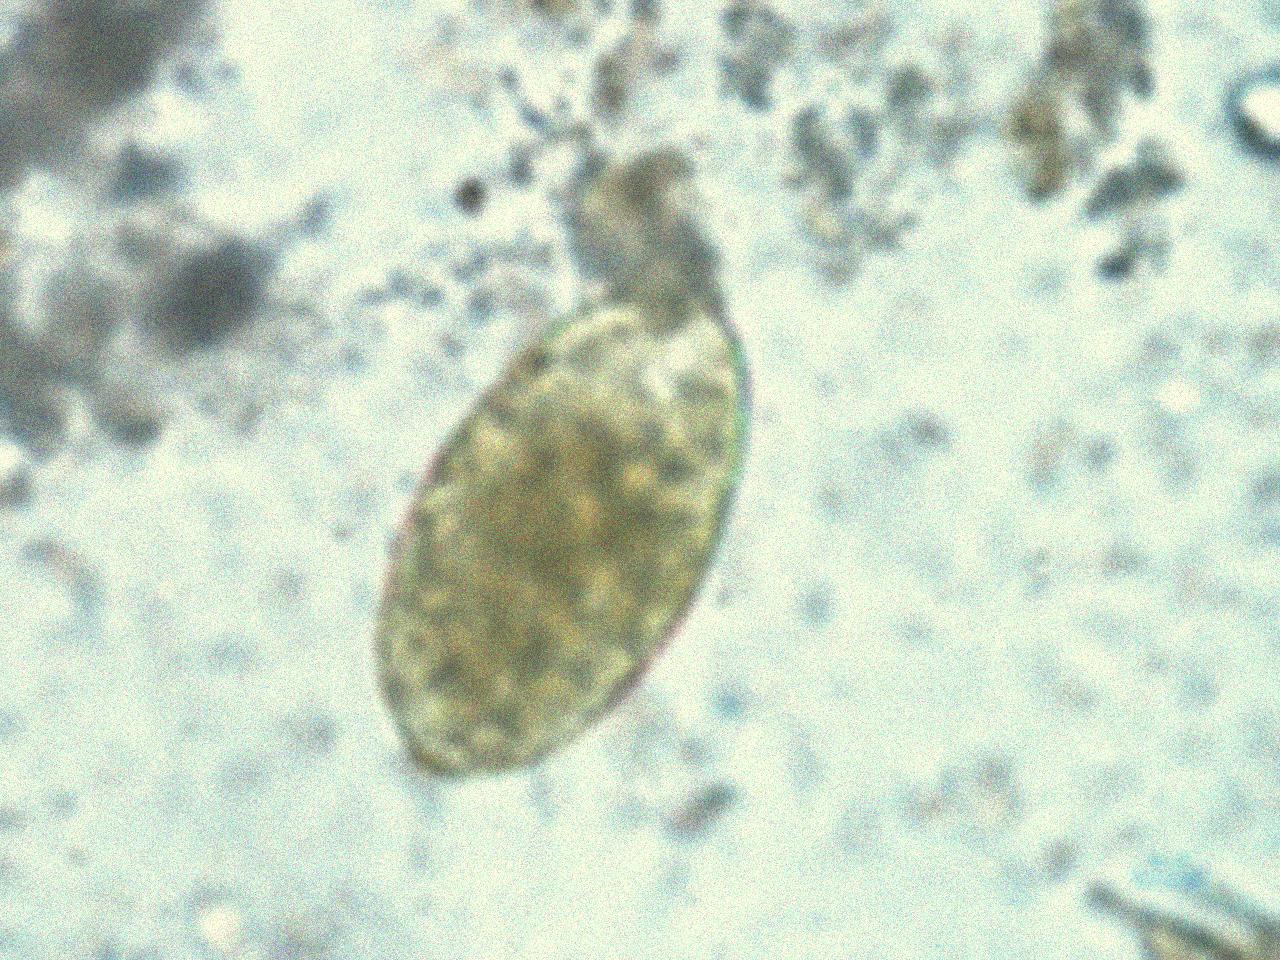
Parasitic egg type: Fasciolopsis buski